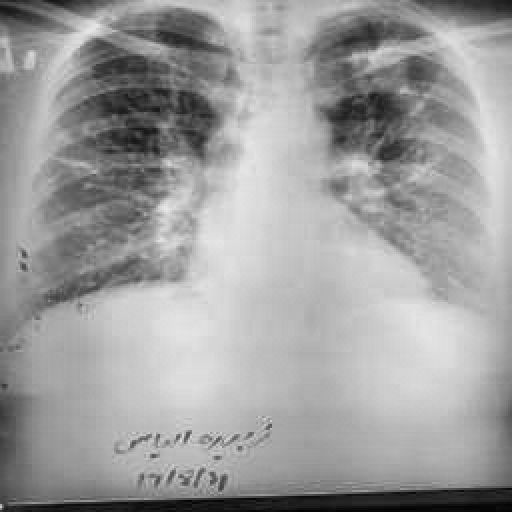
Finding: TUBERCULOSIS